Chest X-ray:
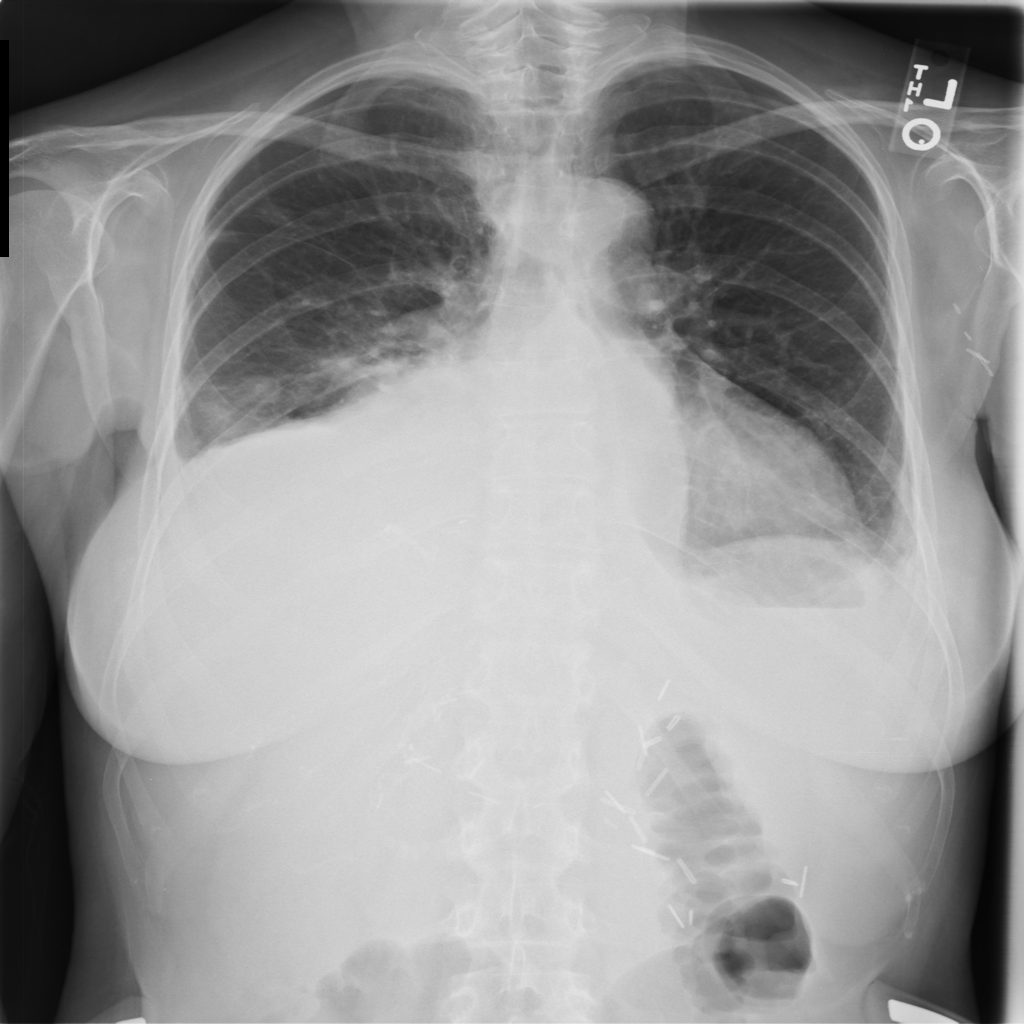
Findings: Effusion, Consolidation
No abnormal finding: no